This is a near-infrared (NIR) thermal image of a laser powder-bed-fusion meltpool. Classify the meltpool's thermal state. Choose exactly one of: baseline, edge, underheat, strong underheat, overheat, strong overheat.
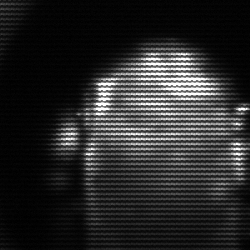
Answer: baseline